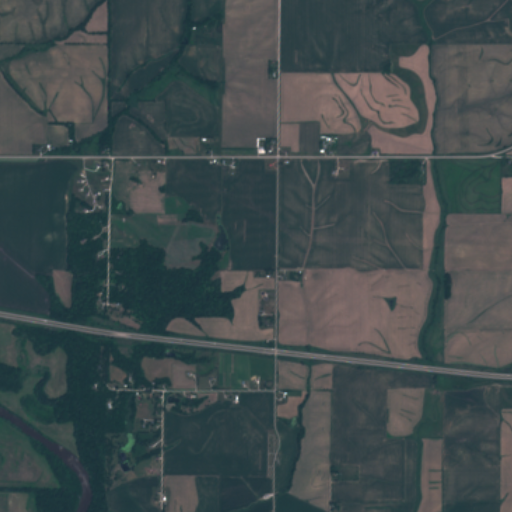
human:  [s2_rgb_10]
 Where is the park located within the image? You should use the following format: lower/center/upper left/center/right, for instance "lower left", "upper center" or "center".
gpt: The park is located in the lower center of the image.
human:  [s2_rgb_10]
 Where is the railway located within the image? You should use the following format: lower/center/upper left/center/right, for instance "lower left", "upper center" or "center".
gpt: The railway is located in the lower left of the image.
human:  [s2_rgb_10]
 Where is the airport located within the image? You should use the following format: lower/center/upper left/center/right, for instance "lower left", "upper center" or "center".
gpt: There is no airport in the image.